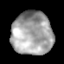
Tissue: lung
Cell type: Others
Senescence score: 0.2159
Nuclear area (px): 1725
Mean DAPI intensity: 163.286